Field crop: tomato
Growth stage: 2
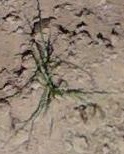
Species: cyperus